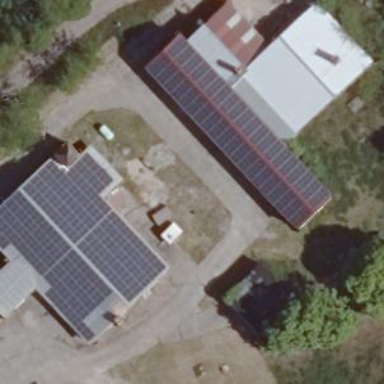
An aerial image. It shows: Solar photovoltaic panel generating electricity. It is small installation located on building.